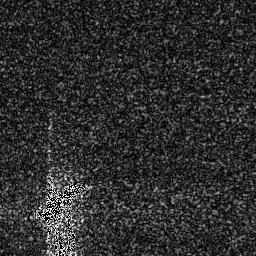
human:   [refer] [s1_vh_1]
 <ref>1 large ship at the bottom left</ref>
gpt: <box>[[11, 69, 33, 86, 0]]</box>